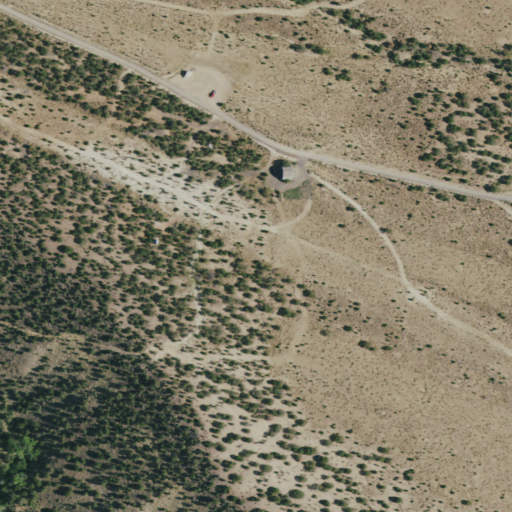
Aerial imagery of mountain in Colorado named January Mesa containing shrub, evergreen forest, pasture, and open development